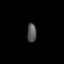
Tissue: lung
Cell type: Endothelial cells
Senescence score: 0.5414
Nuclear area (px): 174
Mean DAPI intensity: 83.644